Question: Please Consider the following :
'''
lesDisques={{14.2065, 10.609, 0.974938}, {19.5653, 6.92721, 0.974938},
{30.4607,17.4802, 0.974938}, {27.4621, 10.0393, 0.974938},
{15.915, 20.4278,0.974938}, {28.6921, 5.2132, 1.53205},
{27.0317, 24.8346,1.53205}, {20.8853, 18.8588, 1.53205}}
where lesDisques[[#]] is {X,Y,R}
frmCorner = {{6.5946, 1.5946'}, {6.5946, 28.4054'},
{60.2162',28.4054'}, {33.4054', 28.4054'}}
cog = {23.91871026577044', 15.010499627383863'}
scrCenter = {20, 15}
frmXY={{6.5946, 1.5946}, {33.4054, 28.4054}}
Graphics[{
White, EdgeForm[Thick],
Rectangle @@ frmXY,
Red, PointSize[.04],
Point@cog,
Black, Disk @@@ (lesDisques /. {a_, b_, c_} :> {{a, b}, c})},
ImageSize -> 600]
'''

For each of the 8 disks,
I would like to compute the minimum distance between its edge and :
-The edge of every other disks (7 values)
-Each frame corner {4 values},
I would then obtain 8 lists of 11 values.
The following enables me to "pointize" the disks perimeter :
'''
pointize[{{x_,y_},r_},size_:12]:=Table[{x+r Cos[i ((2\[Pi])/size)],
y+r Sin[i ((2\[Pi])/size)]},{i,0,size}]
'''
With this I could find the 2 closest points for 2 disks and compute de distance, but I feel this might not be the right way to do it.
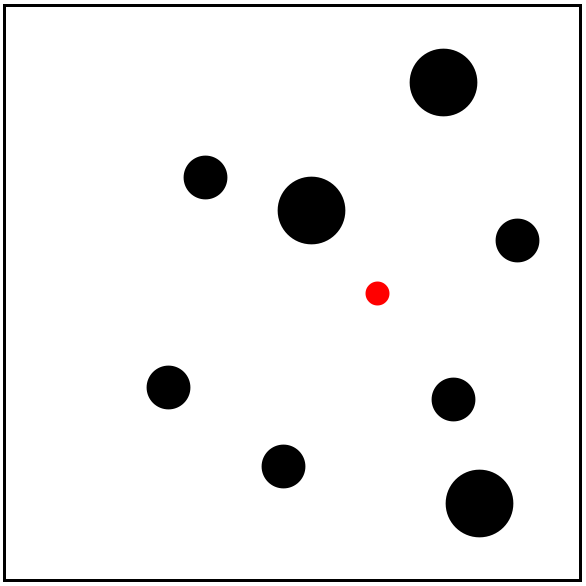
Answer: Try this,
'''
Outer[ Norm[#1[[;;2]] - #2[[;;2]]] - #1[[3]] - #2[[3]]&, #, #, 1]& @ lesDisques
'''
It works by computing the distance between the centers of the discs, 'Norm[#1[[;;2]] - #2[[;;2]]]', and then subtracting off their radii for all pairs of discs. For a large list, though, this may not be the speediest as it computes all the values twice, but it is straightforward.
For a speed up, first we need to determine what the pairs we want to calculate are. A straightforward way is to determine all unique pairs with
'''
Subsets[Range[Length@lesDisques], {2}]
'''
which returns
'''
{{1, 2}, {1, 3}, {1, 4}, {1, 5}, {1, 6}, {1, 7}, {1, 8}, {2, 3},
{2, 4}, {2, 5}, {2, 6}, {2, 7}, {2, 8}, {3, 4}, {3, 5}, {3, 6},
{3, 7}, {3, 8}, {4, 5}, {4, 6}, {4, 7}, {4, 8}, {5, 6}, {5, 7},
{5, 8}, {6, 7}, {6, 8}, {7, 8}}
'''
Also, it doesn't pair up the discs with themselves, unlike 'Outer'. I'd use it like this
'''
With[{ps = lesDisques[[ # ]]},
Norm[#1[[;;2]] - #2[[;;2]]] - #1[[3]] - #2[[3]]& @@ ps ]& /@
Subsets[Range[Length@lesDisques], {2}]
'''
: I have a pathological dislike for using variables like 'lesDisques' in more than one place as it makes it more difficult to change later. So, here's a rewrite:
'''
With[{ps = #},
Norm[Subtract @@ ps[[#1,;;2]]] - Plus @@ ps[[#1,3]]& /@
Subsets[Range[Length@ps], {2}]
]& @ lesDisques
'''
: The 'Subsets' version has a flaw that the 'Outer' version does not, as written you can't tell which pair of disks are being compared. Here's a rewritten version,
'''
With[{ps = #},
Rule[#1,Norm[Subtract @@ ps[[#1,;;2]]] - Plus @@ ps[[#1,3]]]& /@
Subsets[Range[Length@ps], {2}]
]& @ lesDisques
'''
which returns
'''
{{1, 2} -> 4.55184, {1, 3} -> 15.697, {1, 4} -> 11.318,
{1, 5} -> 8.01646, {1, 6} -> 12.9509, {1, 7} -> 16.6464,
{1, 8} -> 8.10742, {2, 3} -> 13.2184, {2, 4} -> 6.53803,
{2, 5} -> 12.0355, {2, 6} -> 6.77936, {2, 7} -> 16.8946,
{2, 8} -> 9.4974, {3, 4} -> 6.0725, {3, 5} -> 12.8915,
{3, 6} -> 9.88685, {3, 7} -> 5.60752, {3, 8} -> 7.16714,
{4, 5} -> 13.5826, {4, 6} -> 2.47339, {4, 7} -> 12.2946,
{4, 8} -> 8.49473, {5, 6} -> 17.361, {5, 7} -> 9.45131,
{5, 8} -> 2.70508, {6, 7} -> 16.6274, {6, 8} -> 12.6569,
{7, 8} -> 5.50844}
'''
---
It occurs to me that I never answered the second part of your question, find the minimum distances between the discs and the corners of the frame. This task is best done using 'Outer' as there aren't any redundant calculations. So, this is what I'd do
'''
Outer[ Norm[#1 - #2[[;;2]]]- #2[[3]]&, #1, #2, 1]& @@ {frmCorner, lesDisques}
'''
which is only a slight modification of the original code. Note, in the matrix generated by 'Outer', the rows correspond to the first input ('frmCorner' in this case) and the columns to the second input, as follows
'''
{{10.8234, 13.0492, 27.6946, 21.5365, 20.0384, 20.8598, 29.4159, 20.8795},
{18.381, 24.1159, 25.2729, 26.8237, 11.2934, 30.502, 19.2147, 15.654},
{48.3566, 45.0012, 30.7229, 36.577, 44.0388, 37.6042, 31.844, 38.9409},
{25.2035, 24.5762, 10.3402, 18.3289, 18.2489, 22.1342, 5.77375, 14.2125}}
'''